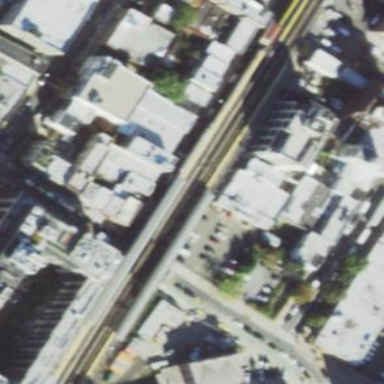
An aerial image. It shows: Bridge leading to railway platform for public transport.